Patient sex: F
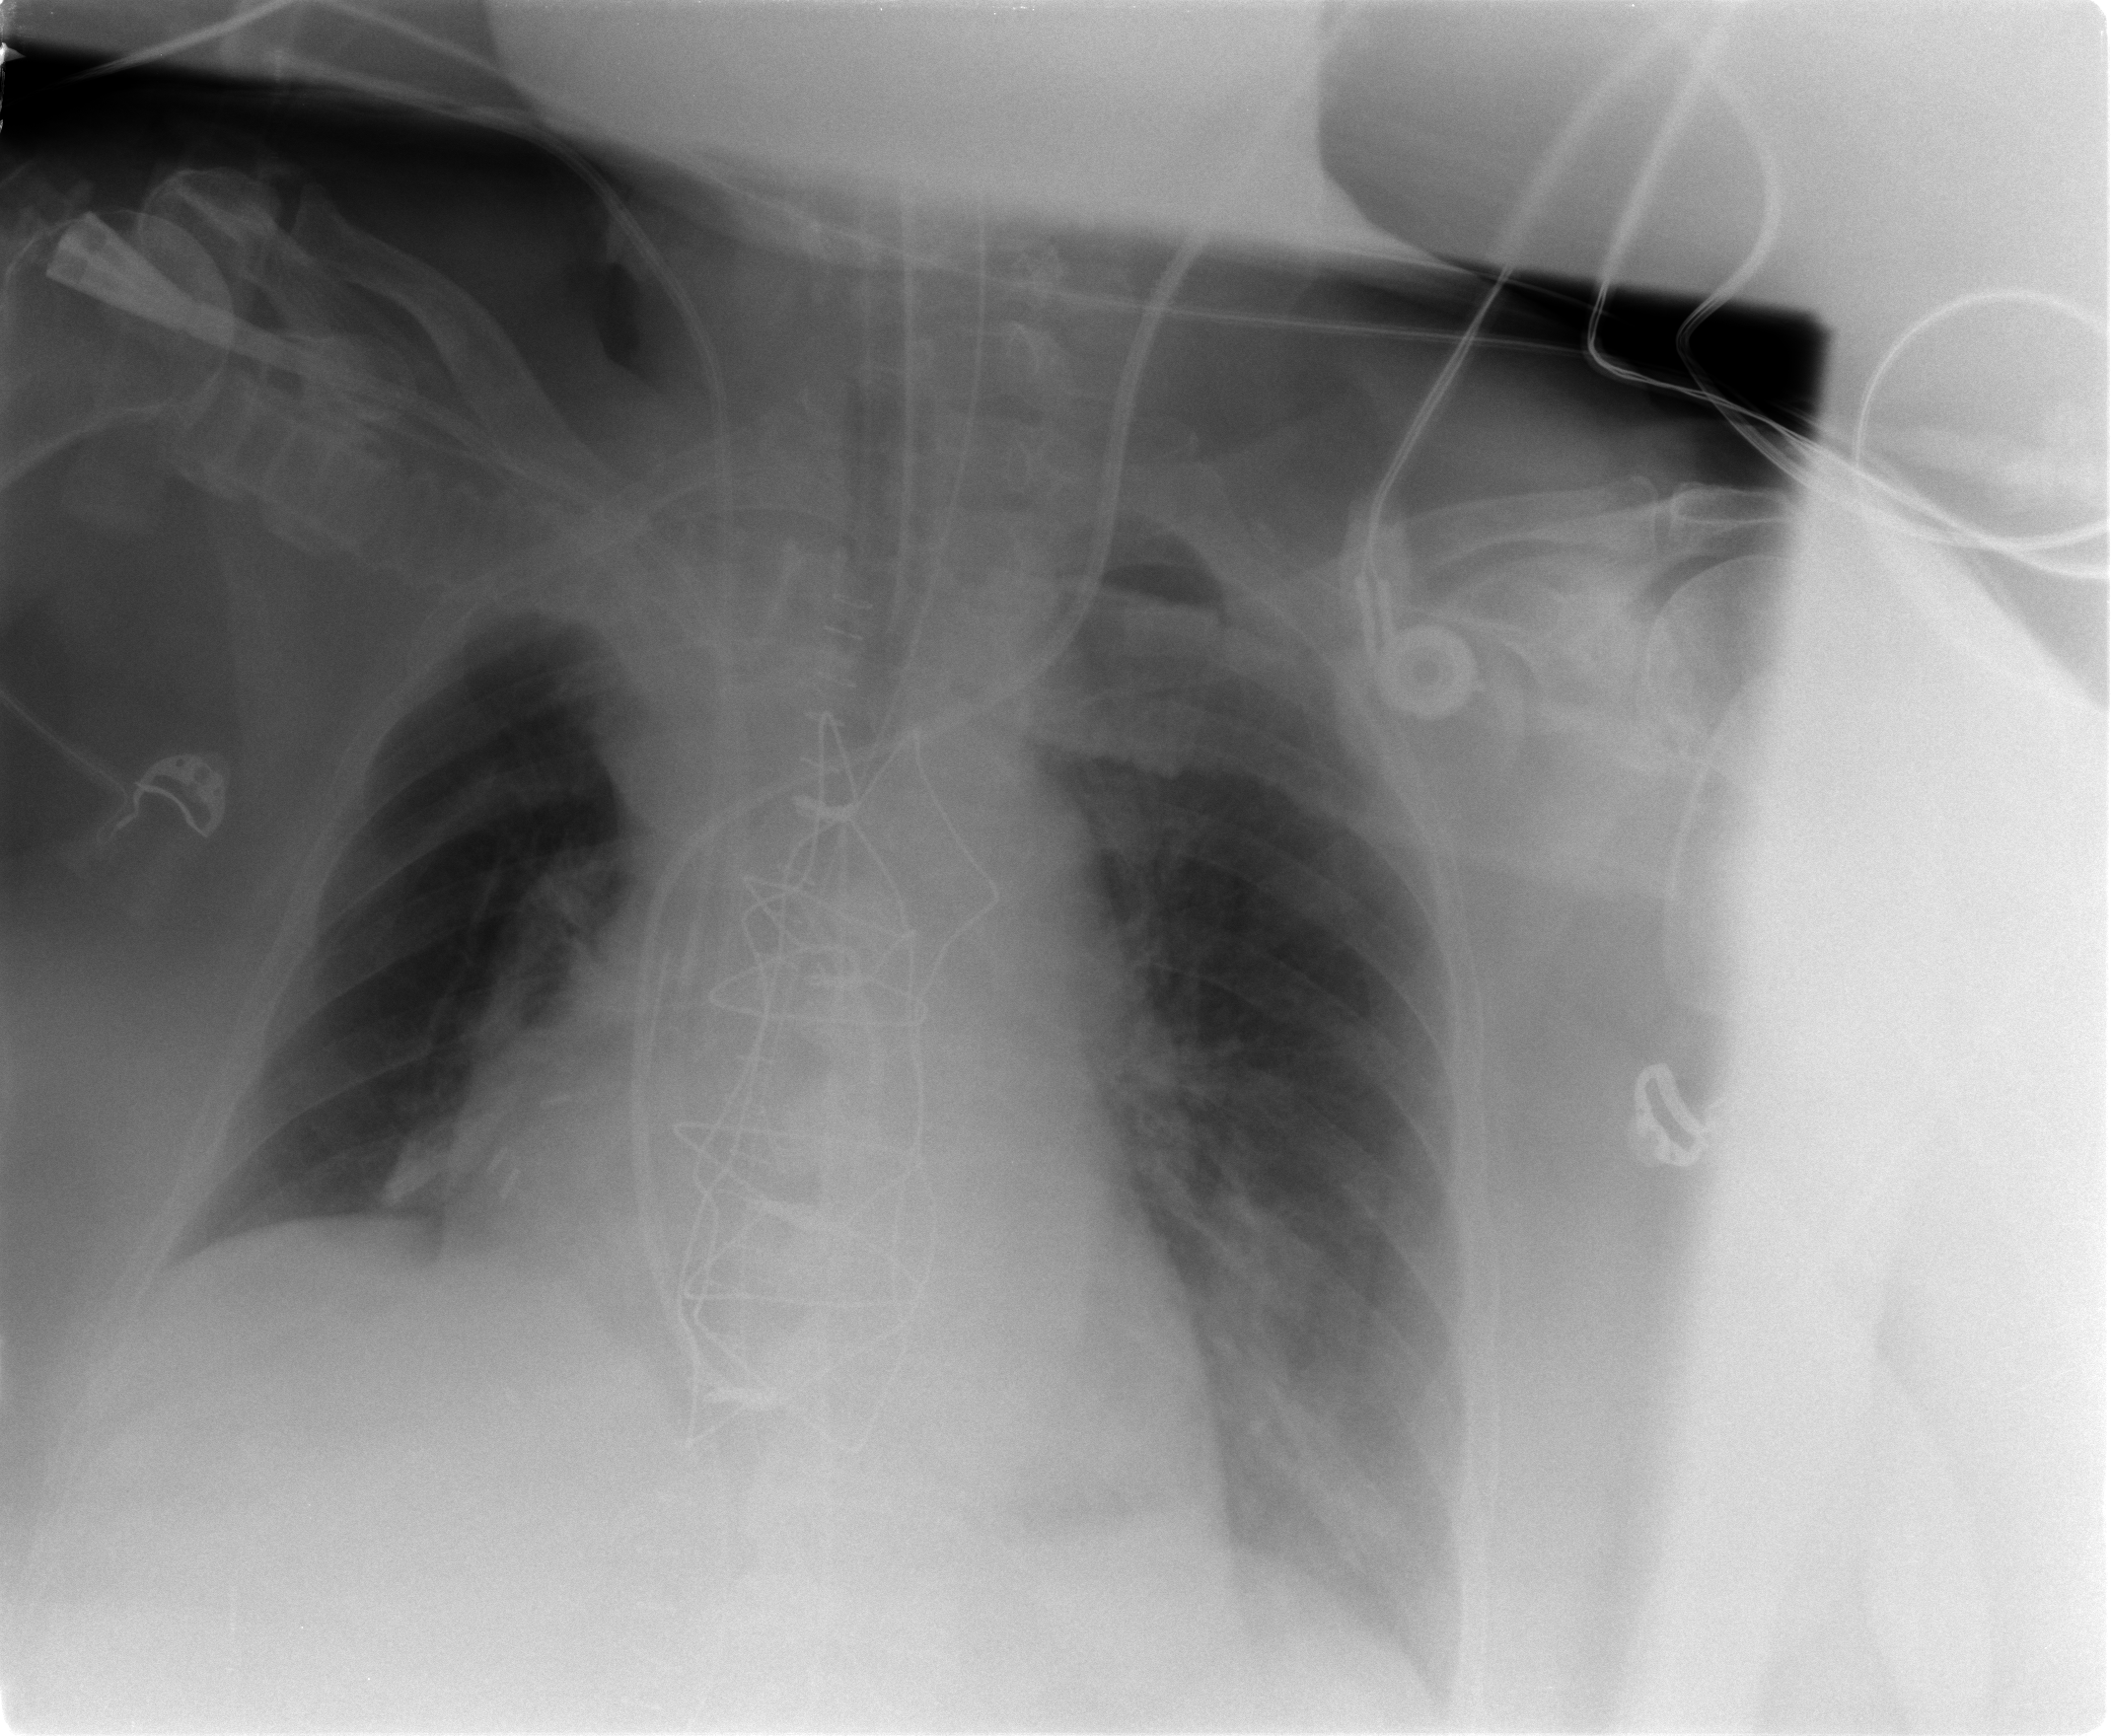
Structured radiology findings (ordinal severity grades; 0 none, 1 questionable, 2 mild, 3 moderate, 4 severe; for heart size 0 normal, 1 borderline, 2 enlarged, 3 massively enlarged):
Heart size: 2
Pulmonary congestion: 2
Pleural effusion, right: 0
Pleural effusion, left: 2
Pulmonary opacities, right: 0
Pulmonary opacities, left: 0
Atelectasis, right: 2
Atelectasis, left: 2